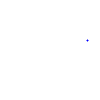
Particle: kaon